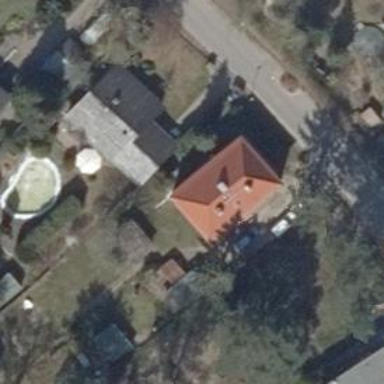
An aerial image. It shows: Hipped roof on apartment building.